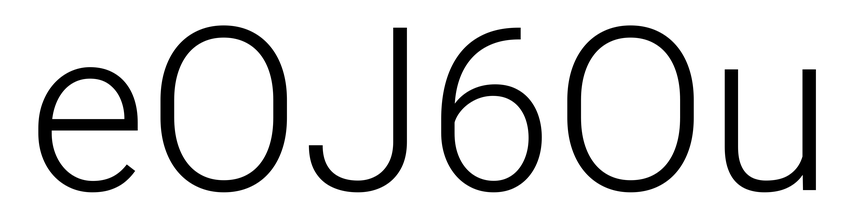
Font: Roboto_Light